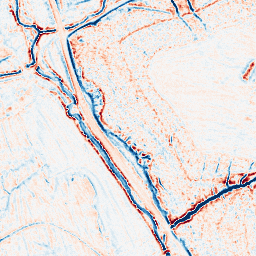
Category: edge_preserving
Decomposition family: bilateral
Decomposition parameters: d: 9
sigma_color: 150
sigma_space: 150
Upsampling method: sinc_blackman
Upsampling parameters: scale: 2
kernel_size: 16
Upsampling scale: 2